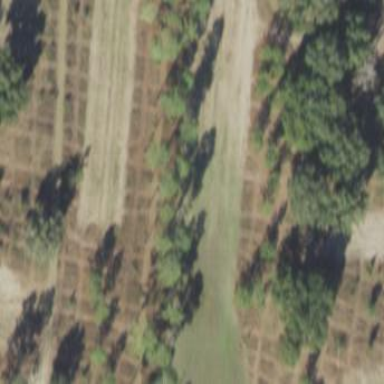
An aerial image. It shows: Orchard.